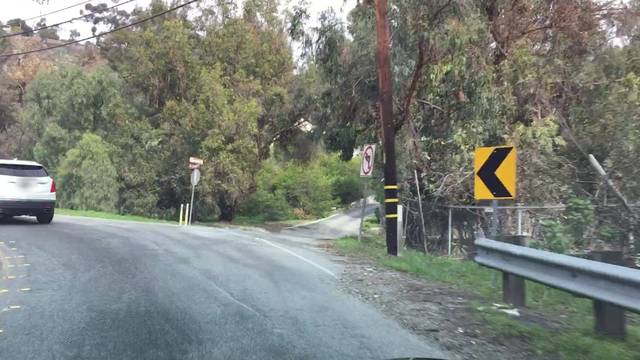
Region: United States
Coordinates: 33.965, -117.958